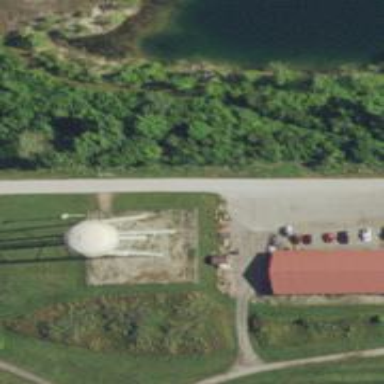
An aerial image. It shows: Water tower that is man-made.